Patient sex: M
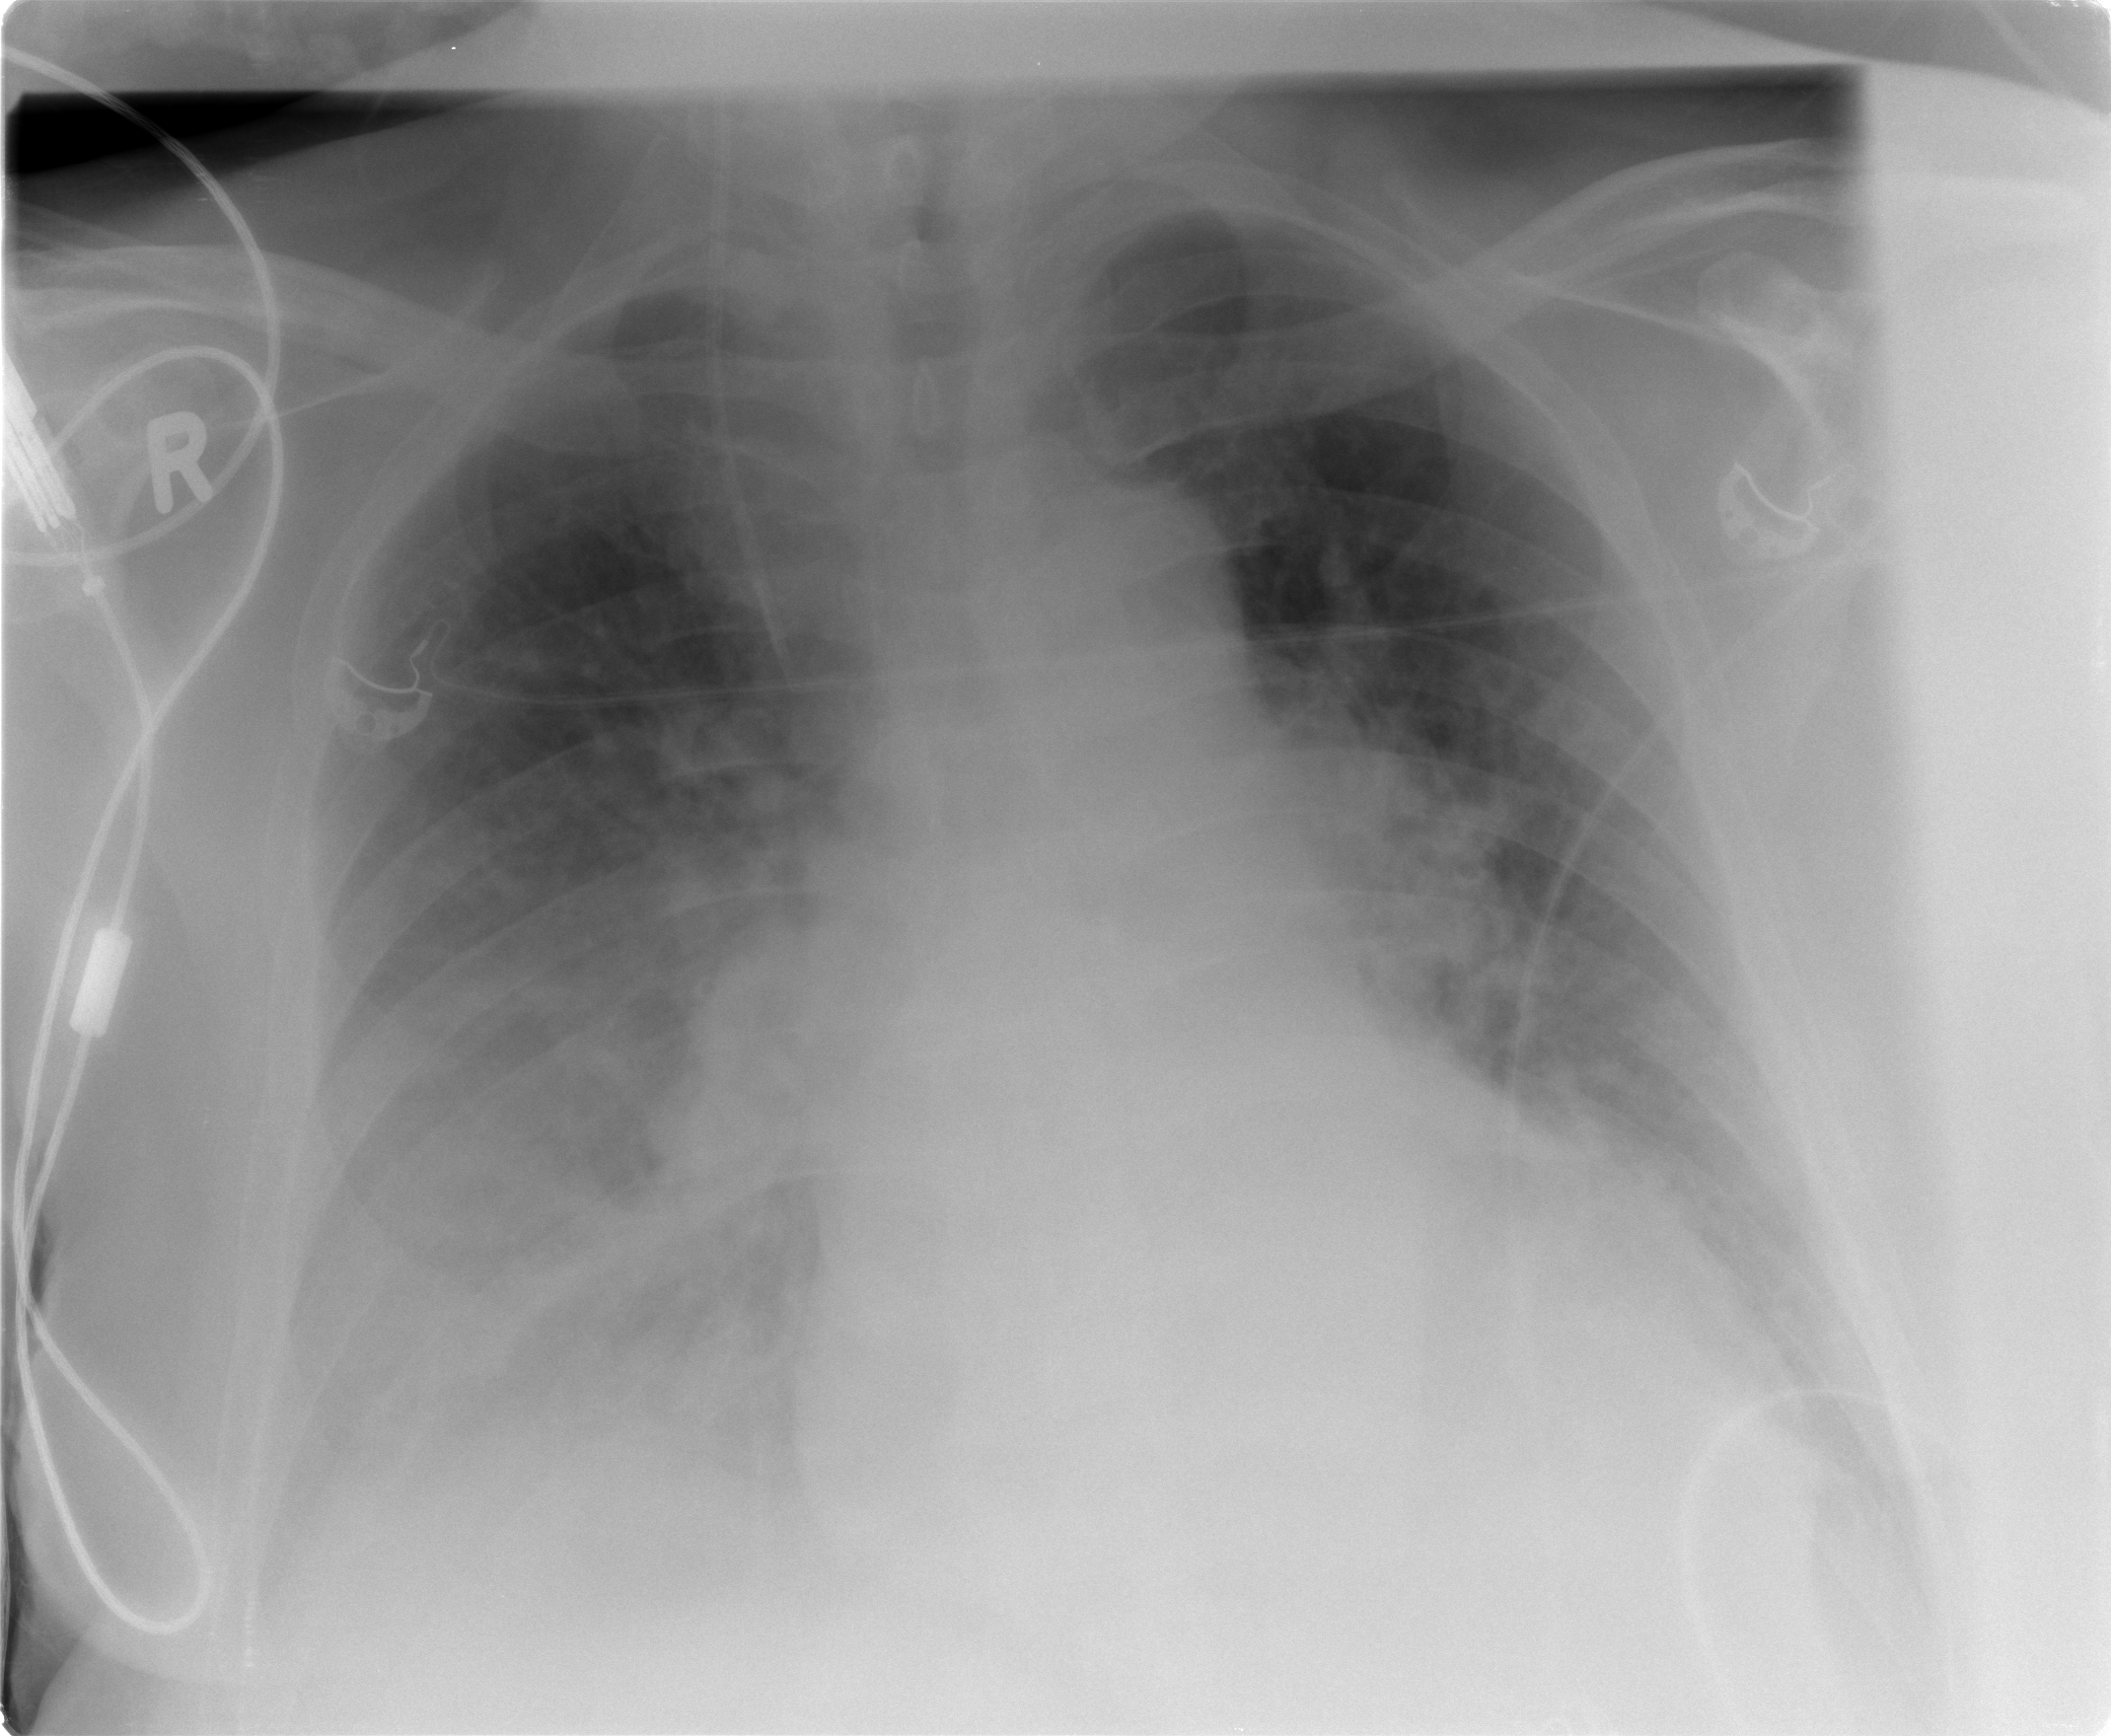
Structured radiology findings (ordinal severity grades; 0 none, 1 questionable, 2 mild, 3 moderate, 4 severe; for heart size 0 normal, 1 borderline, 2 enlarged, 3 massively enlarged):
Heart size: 2
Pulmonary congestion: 3
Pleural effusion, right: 2
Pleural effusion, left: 2
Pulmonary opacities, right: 3
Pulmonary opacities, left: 2
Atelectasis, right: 2
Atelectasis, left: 0